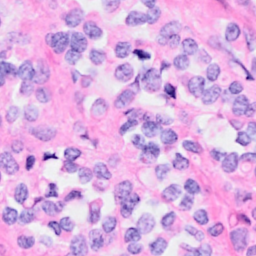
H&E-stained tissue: Breast